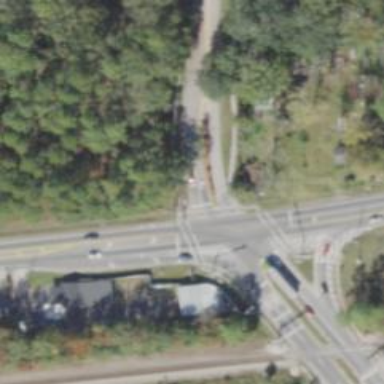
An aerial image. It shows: Marked crossing on the road.